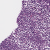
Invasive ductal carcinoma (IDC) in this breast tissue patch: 1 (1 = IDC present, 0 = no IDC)